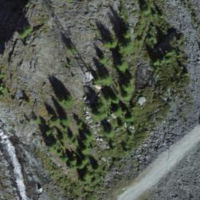
EUNIS habitat code: 48
Species observed at this site:
Marmota marmota